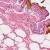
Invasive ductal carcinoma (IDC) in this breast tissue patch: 0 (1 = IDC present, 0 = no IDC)